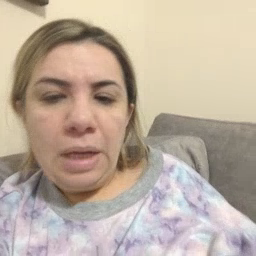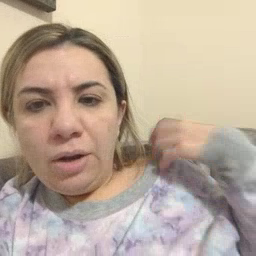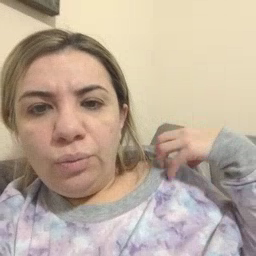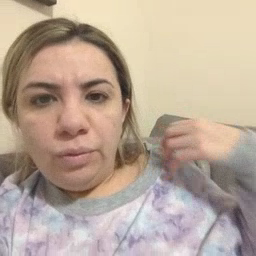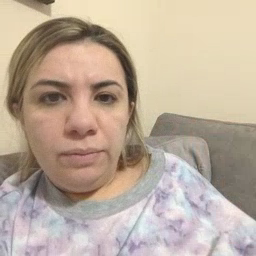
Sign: outside